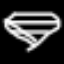
Label: diamond